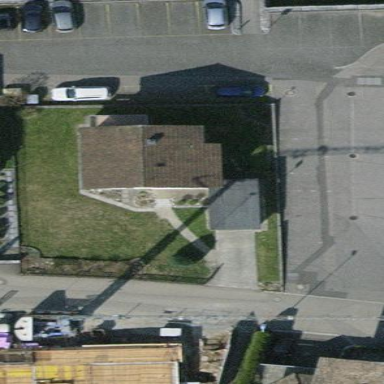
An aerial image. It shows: Detached building.